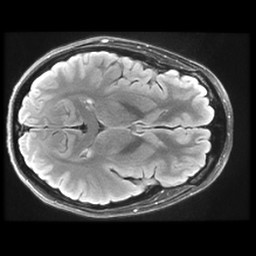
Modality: FLAIR
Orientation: axial
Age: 21
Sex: female
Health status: healthy
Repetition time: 12 s
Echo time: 0.09782 s